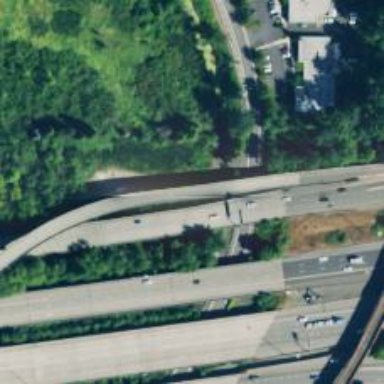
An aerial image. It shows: Bridge over motorway_link.